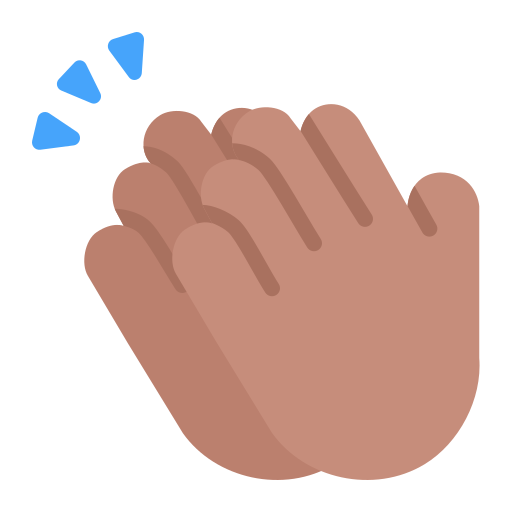
clapping hands flat